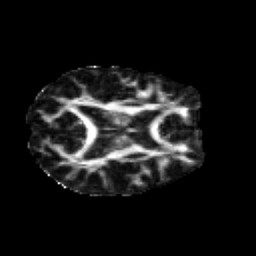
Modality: FA
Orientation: axial
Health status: healthy
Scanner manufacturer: siemens
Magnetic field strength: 3 T
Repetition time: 10.6 s
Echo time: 0.092 s